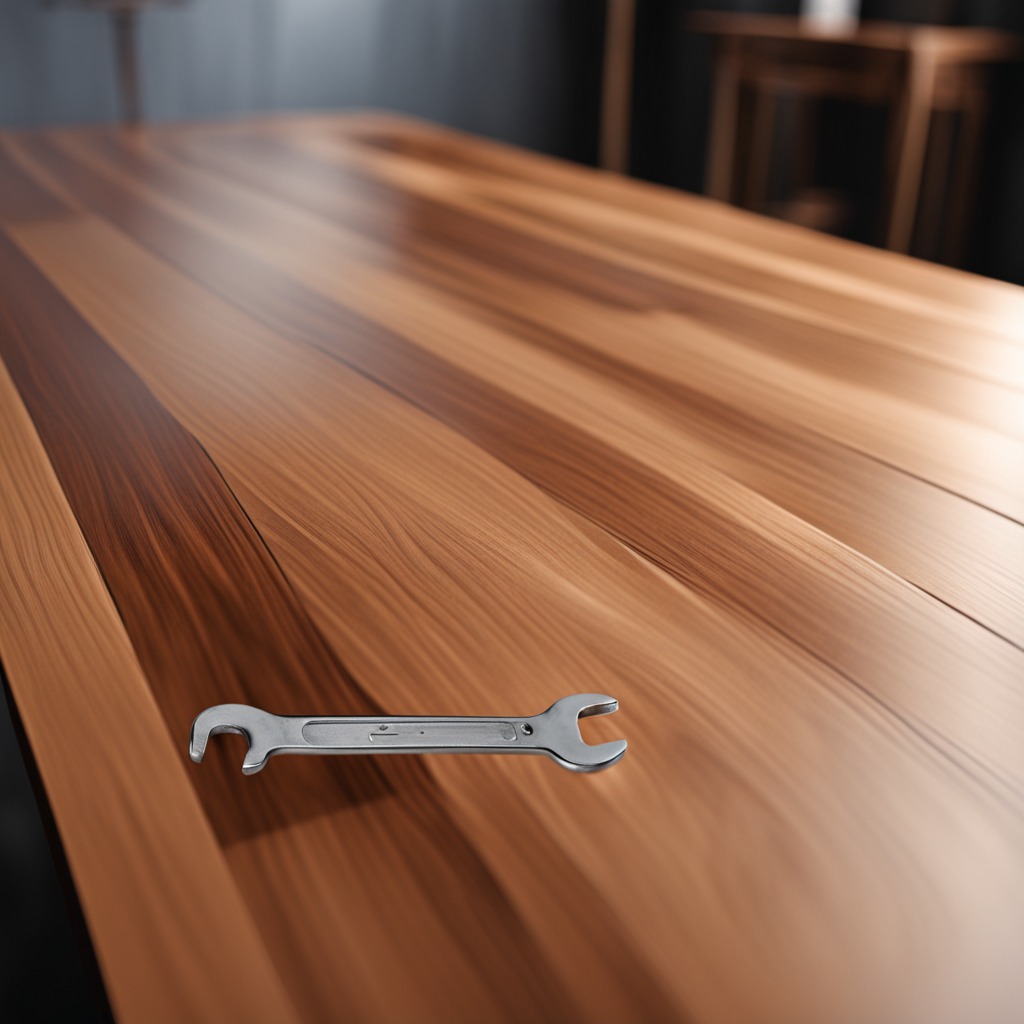
An wrench is lying on the wooden table in a carpentry studio.